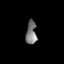
Tissue: skin
Cell type: Epithelial cells
Senescence score: 0.2256
Nuclear area (px): 244
Mean DAPI intensity: 122.225